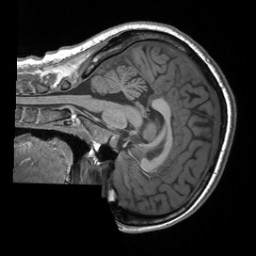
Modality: T1w
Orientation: sagittal